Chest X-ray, AP view. Patient: 45 years old, sex F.
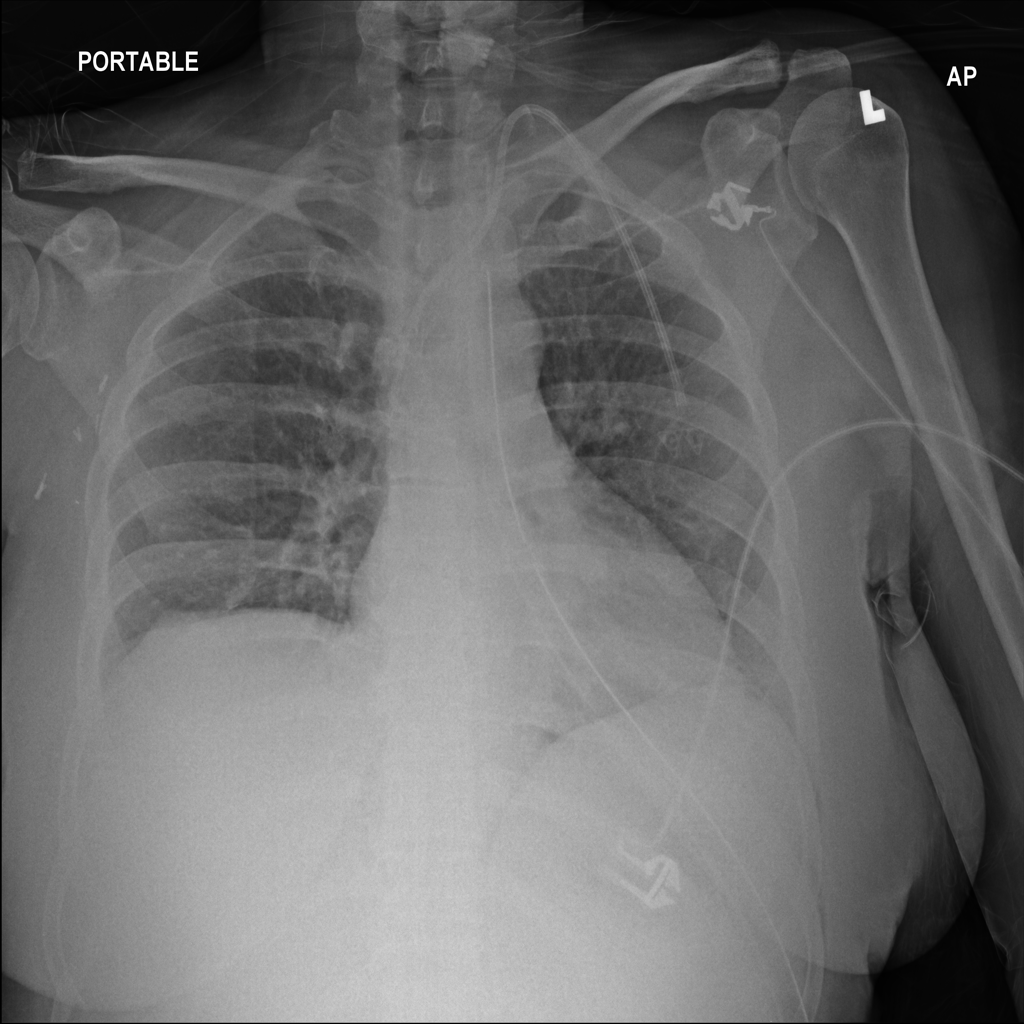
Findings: Infiltration, Pneumothorax